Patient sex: F
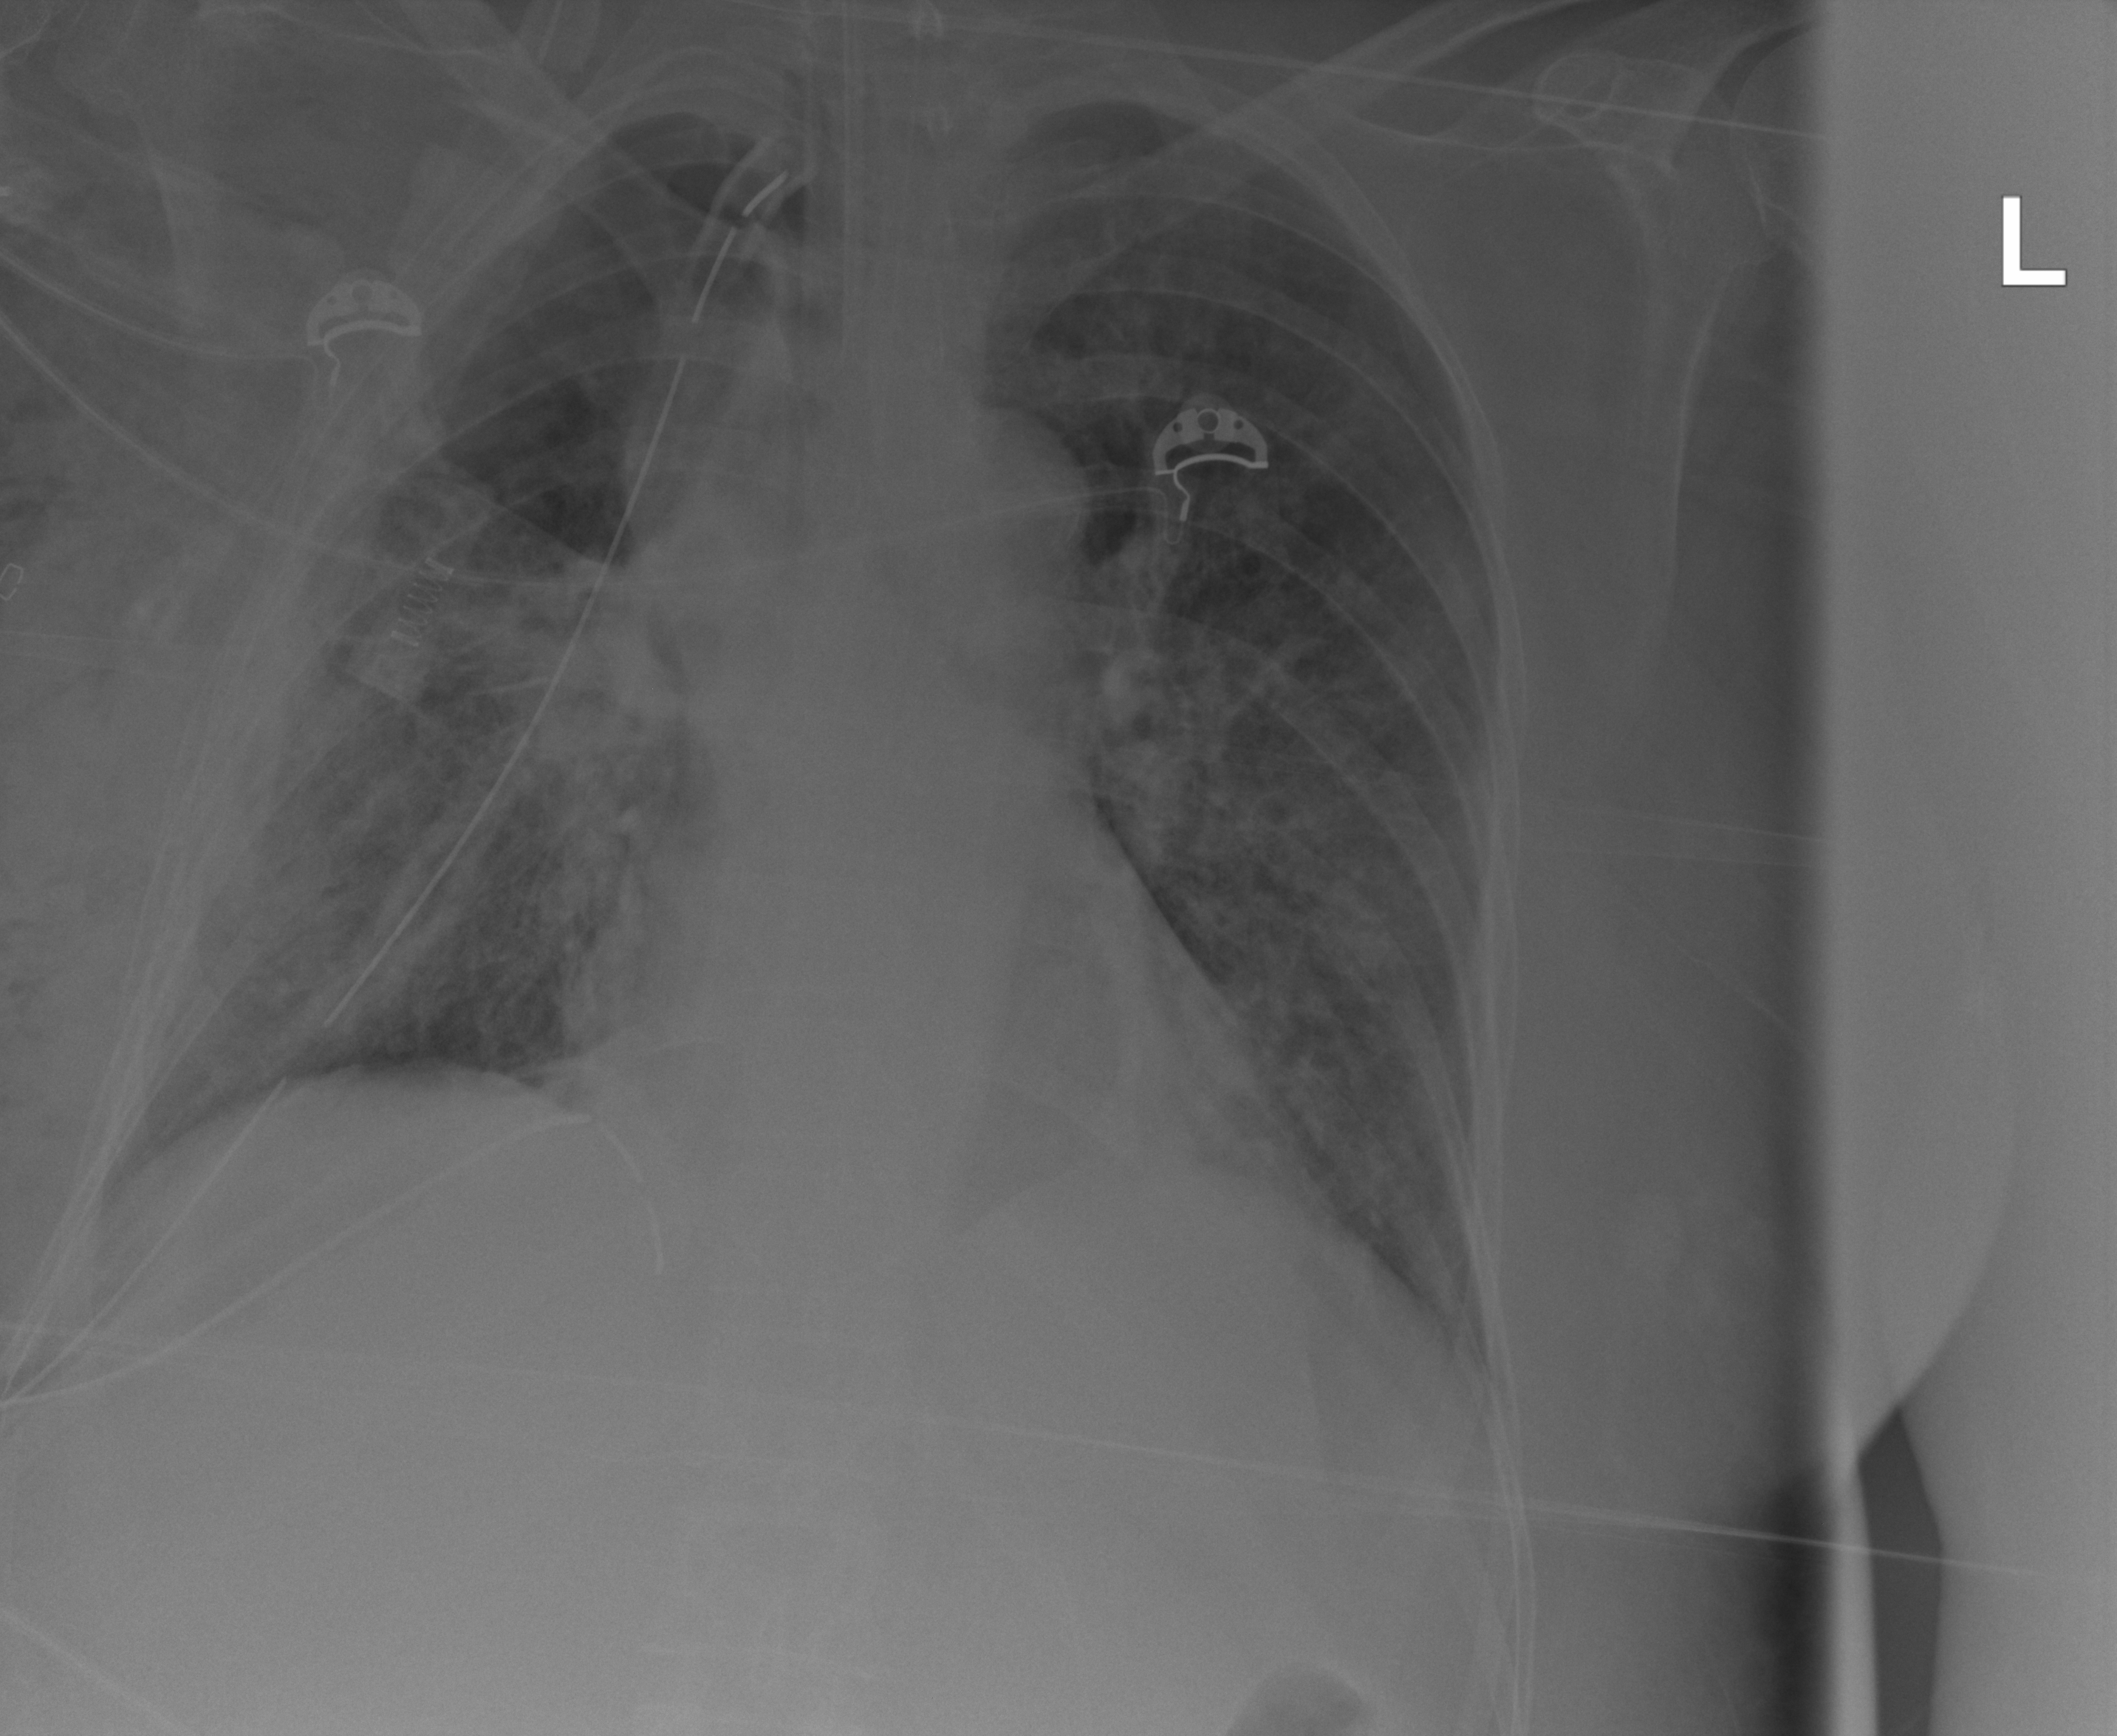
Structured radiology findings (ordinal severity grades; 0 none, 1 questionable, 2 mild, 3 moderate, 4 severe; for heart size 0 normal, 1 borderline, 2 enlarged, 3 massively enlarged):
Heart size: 0
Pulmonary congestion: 2
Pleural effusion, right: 0
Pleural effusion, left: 0
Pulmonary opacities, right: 3
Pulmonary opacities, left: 2
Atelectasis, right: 3
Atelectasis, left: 2